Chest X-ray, AP view. Patient: 63 years old, sex F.
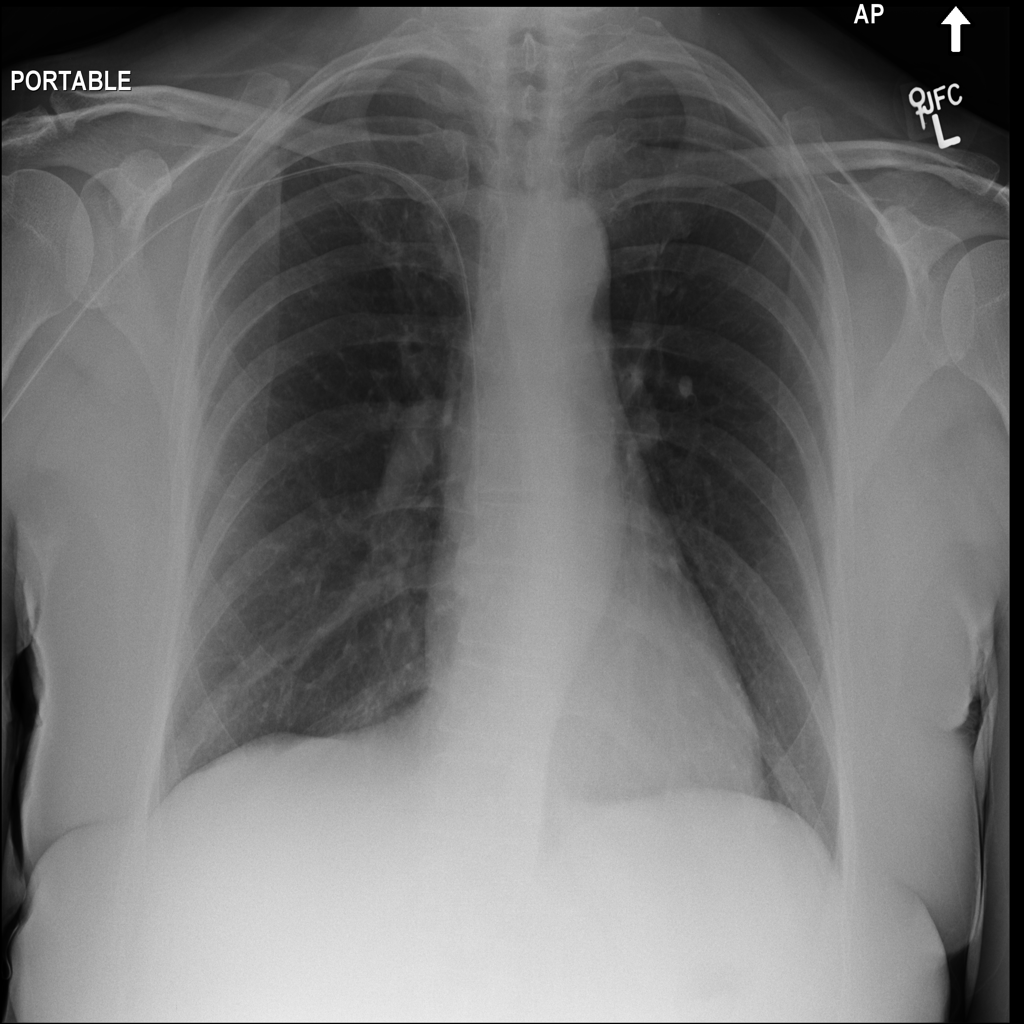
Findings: No Finding